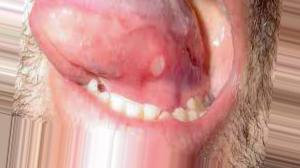
Condition: Mouth Ulcer